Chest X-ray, AP view. Patient: 64 years old, sex M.
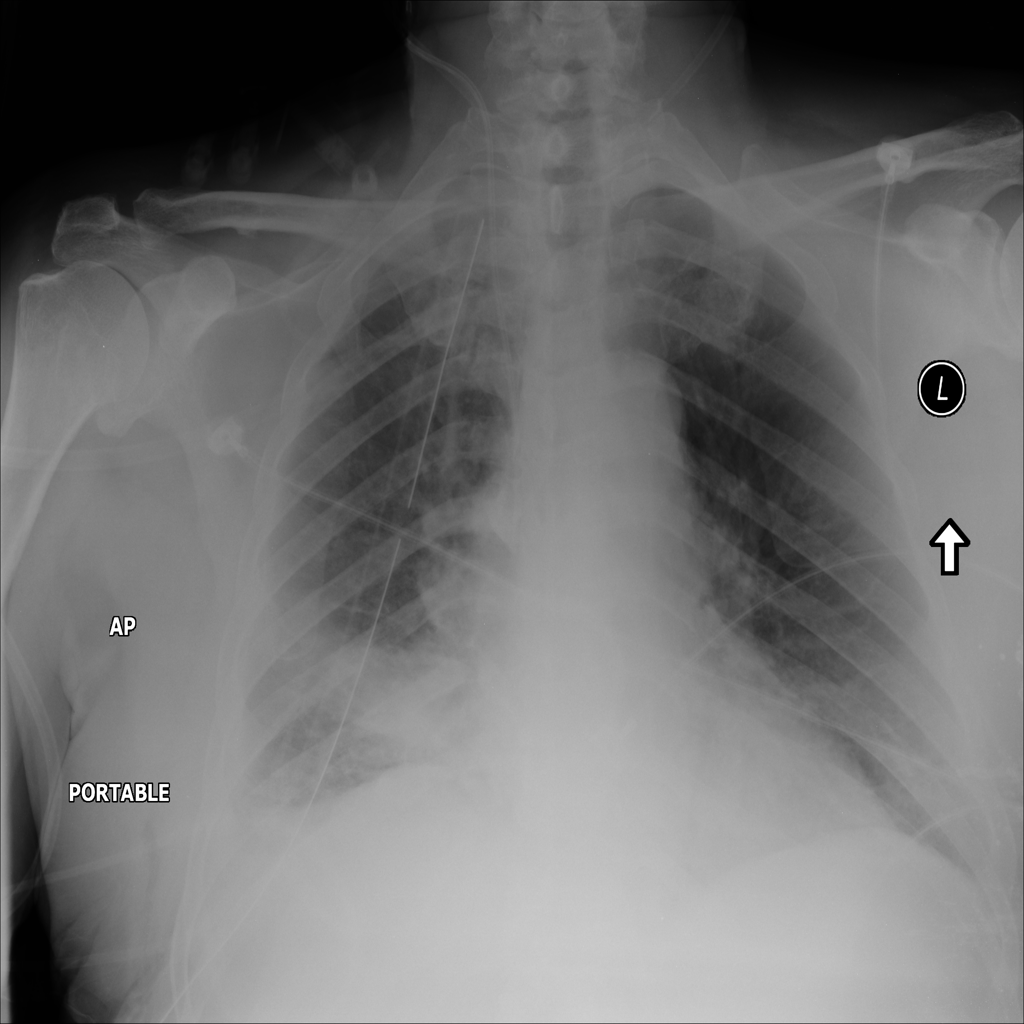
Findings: Atelectasis, Effusion, Infiltration